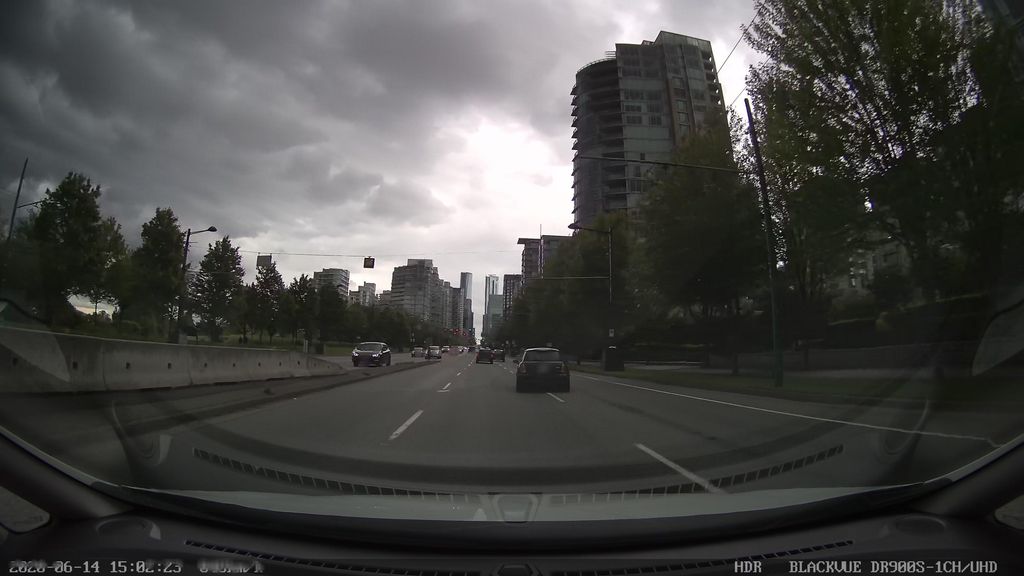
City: vancouver